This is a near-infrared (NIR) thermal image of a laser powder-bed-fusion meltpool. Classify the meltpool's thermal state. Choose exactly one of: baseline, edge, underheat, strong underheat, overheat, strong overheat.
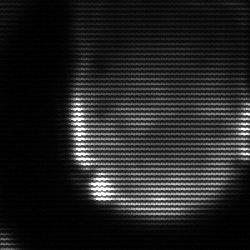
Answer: edge